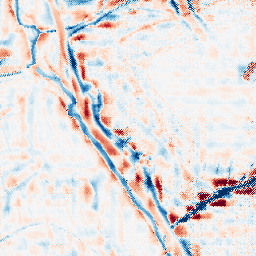
Category: wavelet
Decomposition family: wavelet_reverse_biorthogonal
Decomposition parameters: wavelet: rbio1.3
level: 4
Upsampling method: regularized
Upsampling parameters: scale: 4
lambda_reg: 0.1
Upsampling scale: 4